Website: bh-photo
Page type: newsletter-management
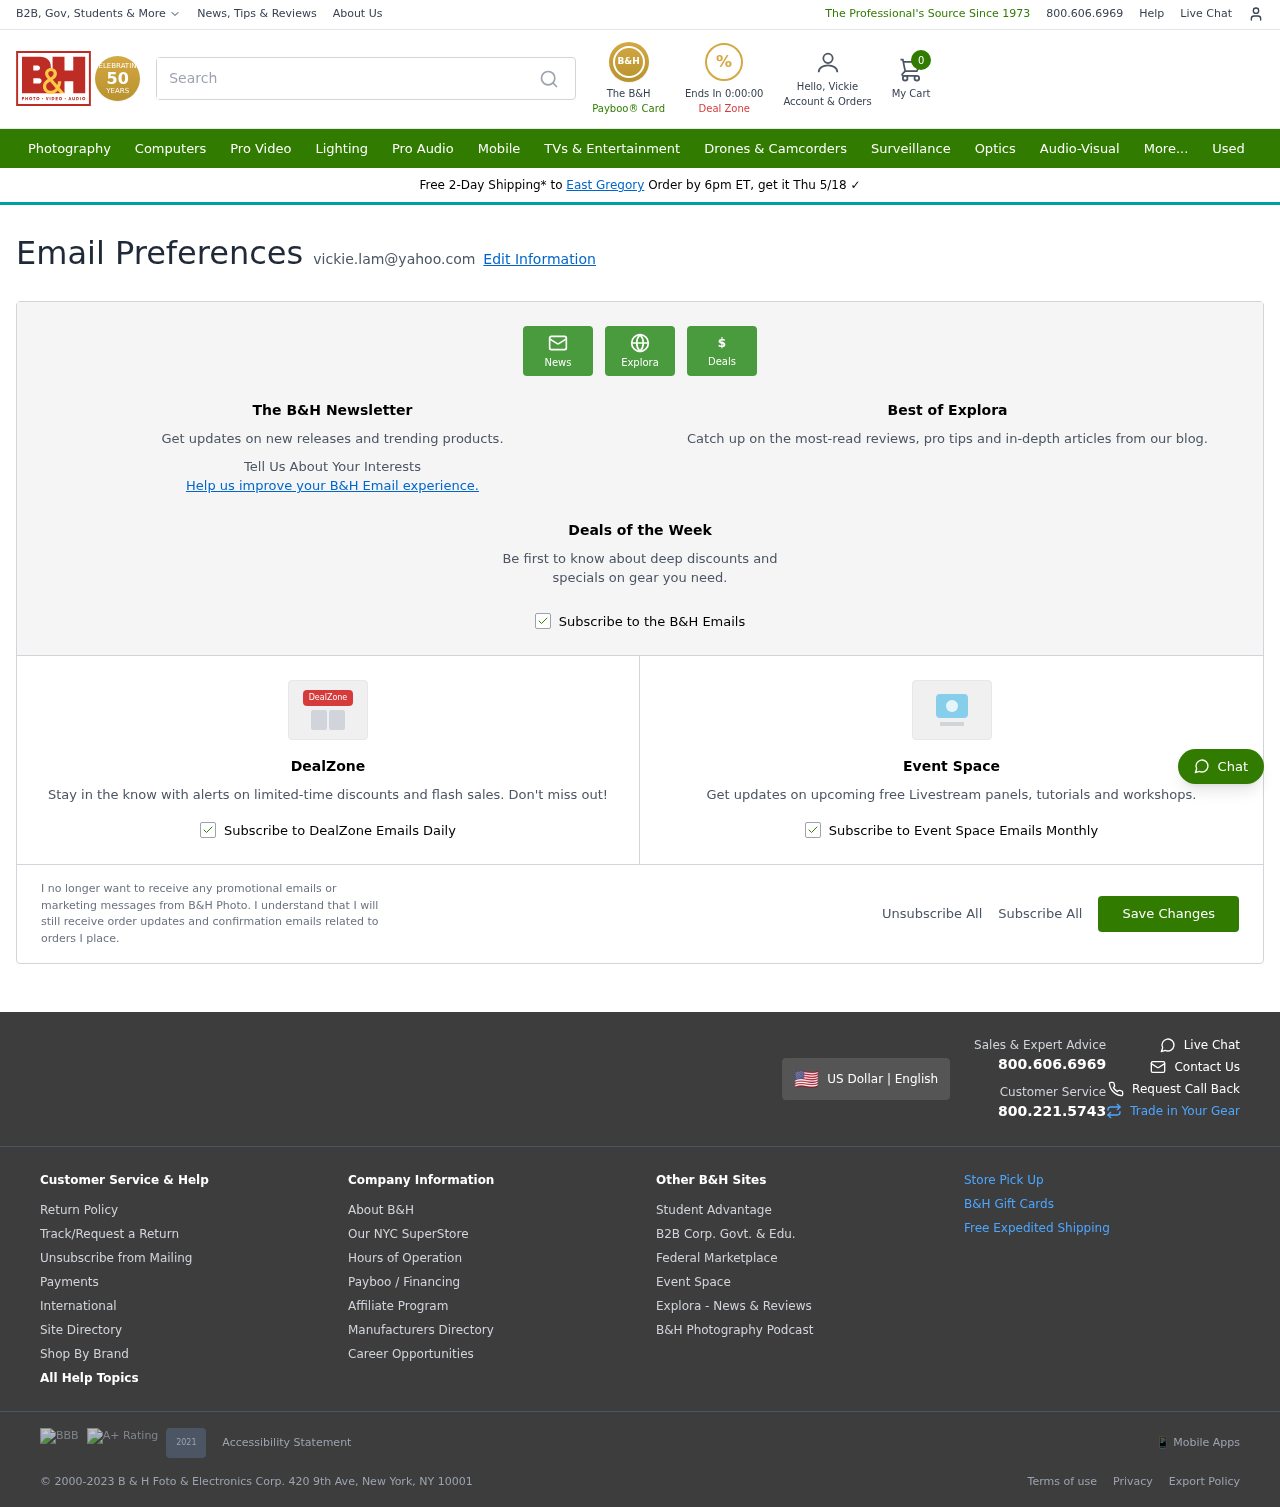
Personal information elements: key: PII_CITY
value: East Gregory
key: PII_EMAIL
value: vickie.lam@yahoo.com
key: PII_FIRSTNAME
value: Vickie
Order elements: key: ORDER_DEAL_END
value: Ends In 0:00:00
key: ORDER_NUM_ITEMS
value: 0
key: ORDER_DELIVERY_DATE
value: Thu 5/18
Search elements: key: HEADER_SEARCH
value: Search